Interaction volume radius: 5 \u00c5
Interaction volume height: 35 \u00c5
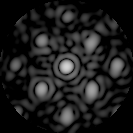
Disorder parameter: 0.3774